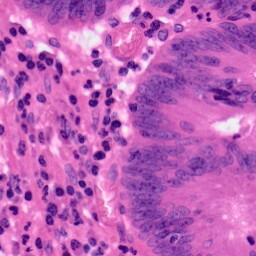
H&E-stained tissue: Colon